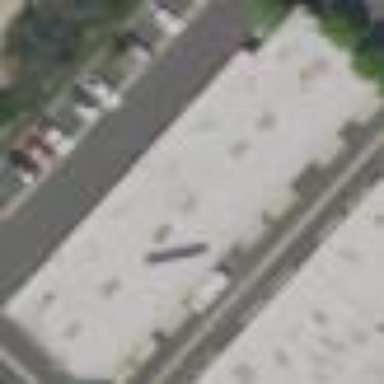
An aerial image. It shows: Commercial building.